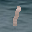
Label: 1